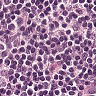
Metastatic tissue present: no